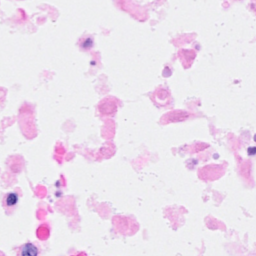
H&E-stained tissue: Breast